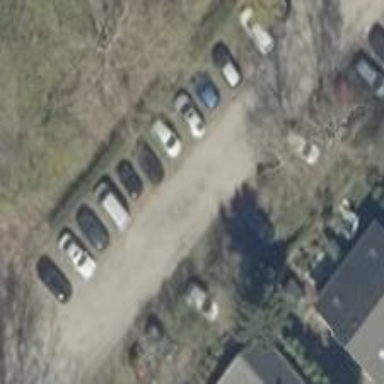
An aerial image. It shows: Parking area with surface.